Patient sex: M
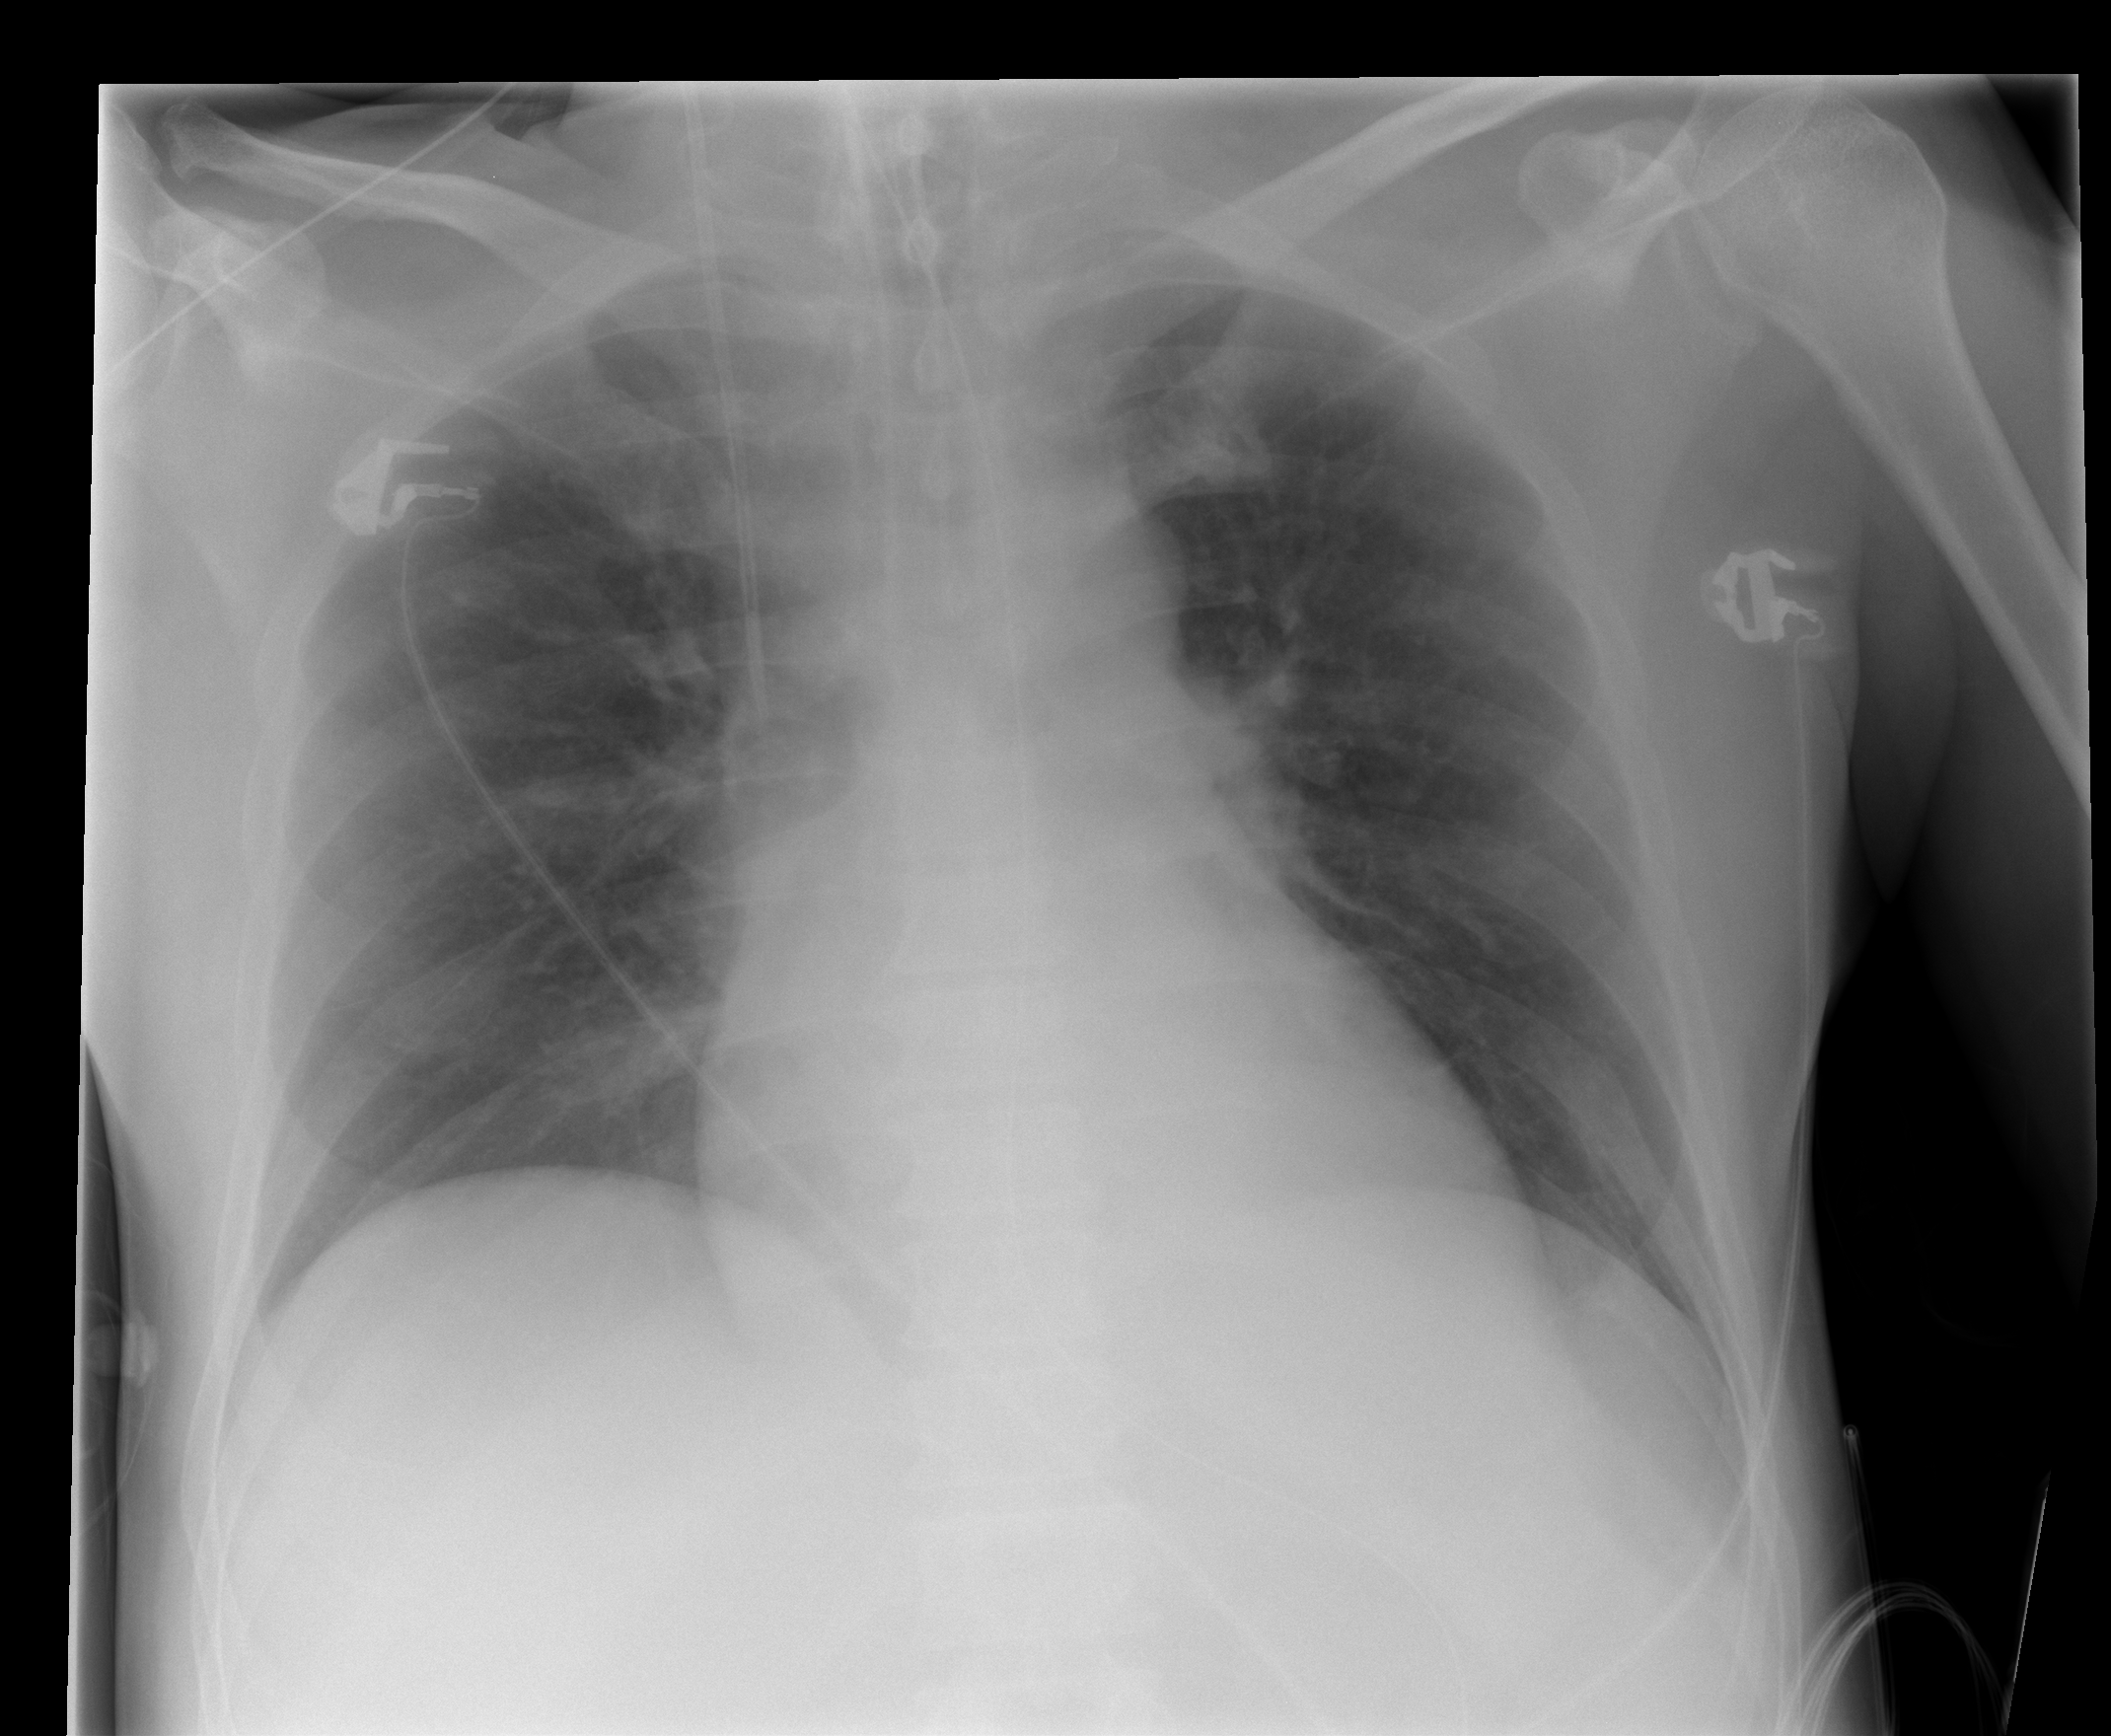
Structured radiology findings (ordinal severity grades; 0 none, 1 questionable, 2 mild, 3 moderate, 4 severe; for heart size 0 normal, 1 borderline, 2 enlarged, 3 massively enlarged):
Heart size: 2
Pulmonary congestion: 2
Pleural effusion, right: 0
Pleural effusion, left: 0
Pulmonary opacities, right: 0
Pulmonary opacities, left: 2
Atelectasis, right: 0
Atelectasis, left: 0